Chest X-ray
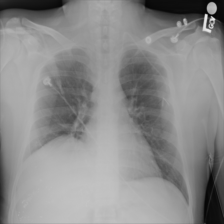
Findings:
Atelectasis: positive
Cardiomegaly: negative
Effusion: negative
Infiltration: negative
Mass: negative
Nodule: negative
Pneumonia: negative
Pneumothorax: negative
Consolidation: negative
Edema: negative
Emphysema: negative
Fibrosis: negative
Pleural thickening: negative
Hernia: negative